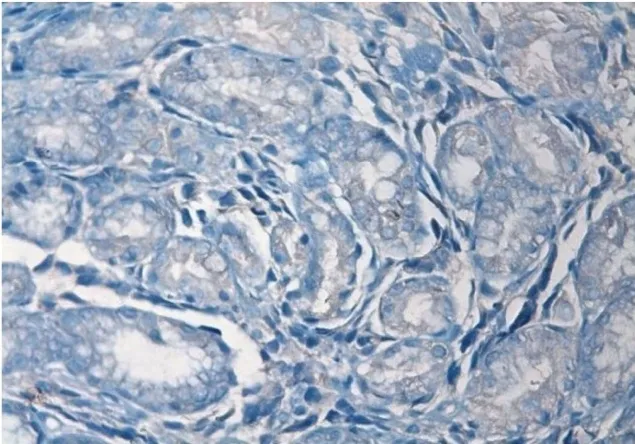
Kappa negative staining of gastric glands in lamina propria (H&E section; 400x magnification).
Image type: pathology (h&e)